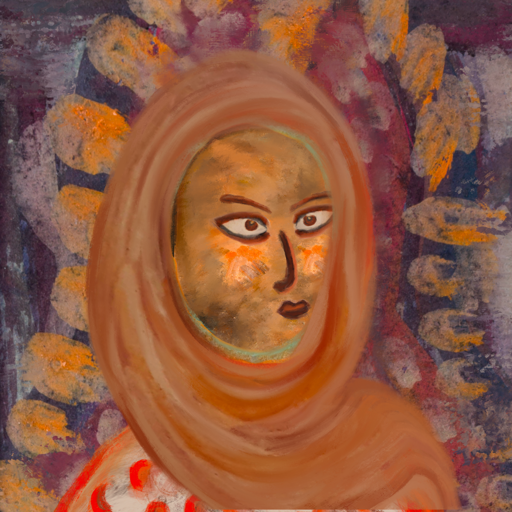
Background: Doll, Head And Neck Side: Gypsy_Queen, Face Side: Roy_Bahadur, Bust: Rupkatha, Hair Side: Sisters, Head Accessory: Pious_Lady_Scarf, Second Necklace: Blank, Necklace: Blank, Baby: Blank